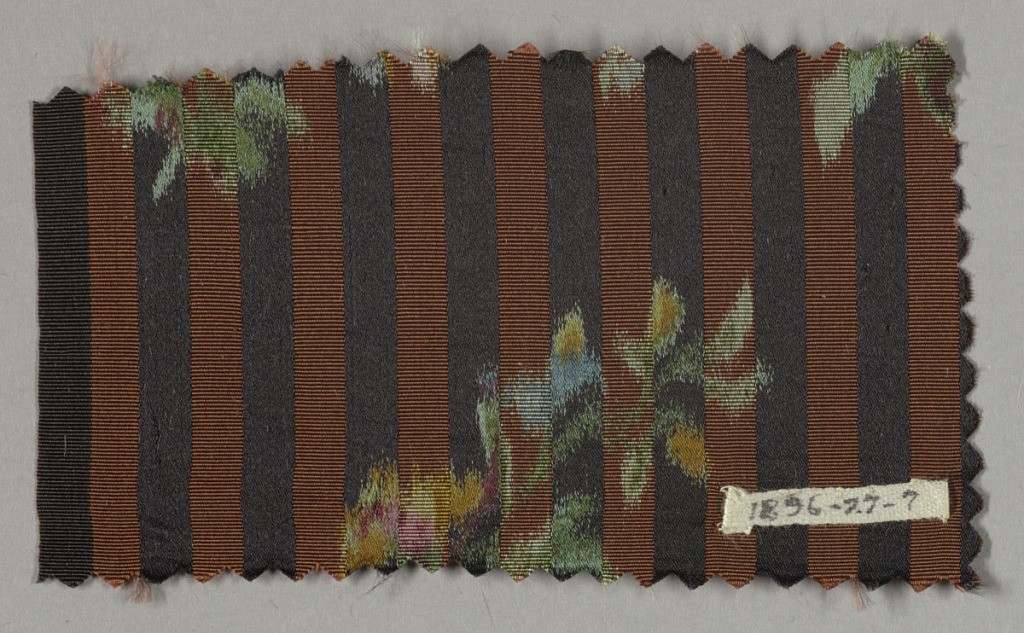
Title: Swatches
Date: late 19th century
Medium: silk Technique: woven
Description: Ninety-four samples of printed silk fabrics.